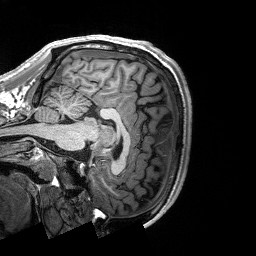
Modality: T1w
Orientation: sagittal
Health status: ill
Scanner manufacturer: siemens
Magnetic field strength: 3 T
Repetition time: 2.3 s
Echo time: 0.00226 s